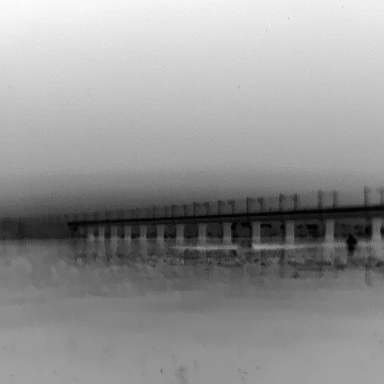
There are two objects shown in the infrared image, including a canoe, and a warship.